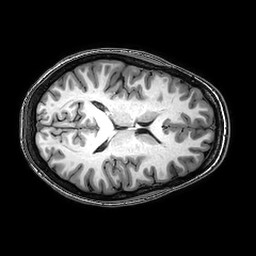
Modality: T1w
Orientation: axial
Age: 21
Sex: female
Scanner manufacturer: philips
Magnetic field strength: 3 T
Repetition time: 0.008415 s
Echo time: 0.00389 s